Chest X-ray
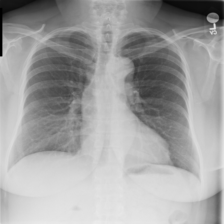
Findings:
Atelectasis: negative
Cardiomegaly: negative
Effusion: negative
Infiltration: negative
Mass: negative
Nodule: negative
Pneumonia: negative
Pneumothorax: negative
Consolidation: negative
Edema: negative
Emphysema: negative
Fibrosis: negative
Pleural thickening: negative
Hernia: negative